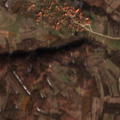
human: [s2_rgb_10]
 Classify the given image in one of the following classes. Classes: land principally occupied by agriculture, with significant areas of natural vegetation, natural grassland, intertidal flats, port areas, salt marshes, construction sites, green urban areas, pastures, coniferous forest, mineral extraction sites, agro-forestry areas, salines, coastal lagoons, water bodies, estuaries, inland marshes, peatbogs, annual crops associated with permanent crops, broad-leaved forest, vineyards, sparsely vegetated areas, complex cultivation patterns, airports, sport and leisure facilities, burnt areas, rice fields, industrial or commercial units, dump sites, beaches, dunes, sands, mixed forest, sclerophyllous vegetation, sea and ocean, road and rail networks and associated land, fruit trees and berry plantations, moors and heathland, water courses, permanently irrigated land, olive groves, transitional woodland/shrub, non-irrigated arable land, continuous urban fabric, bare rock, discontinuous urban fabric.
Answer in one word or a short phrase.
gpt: discontinuous urban fabric, complex cultivation patterns, land principally occupied by agriculture, with significant areas of natural vegetation, broad-leaved forest